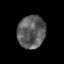
Tissue: prostate
Cell type: T cells
Senescence score: 0.2271
Nuclear area (px): 892
Mean DAPI intensity: 92.157